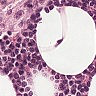
Metastatic tissue present: no